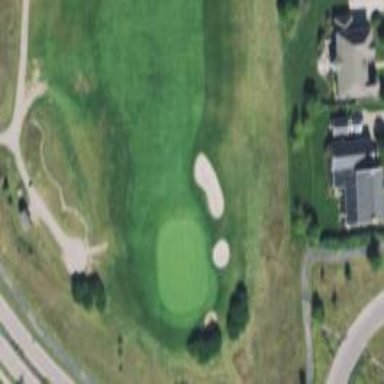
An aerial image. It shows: Golf fairway surrounded by grass.